Interaction volume radius: 5 \u00c5
Interaction volume height: 10 \u00c5
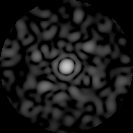
Disorder parameter: 0.8063